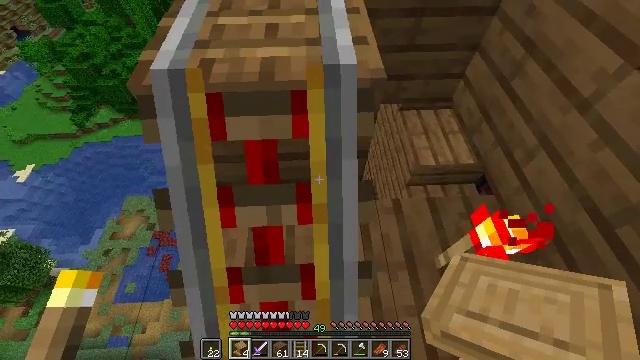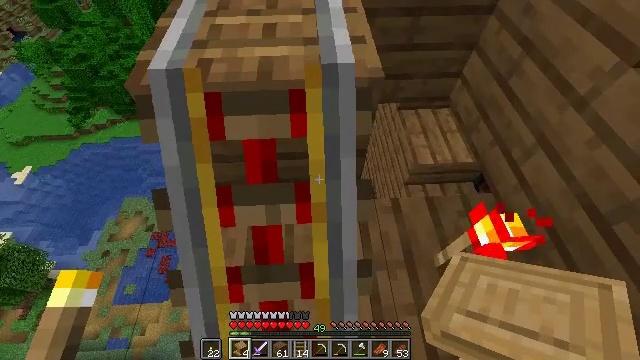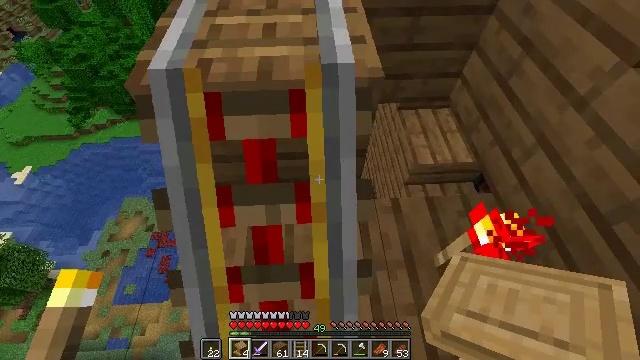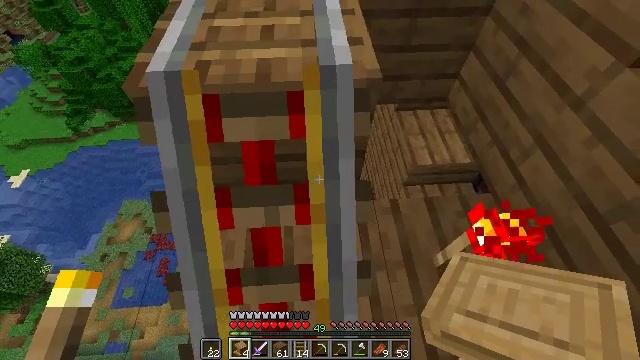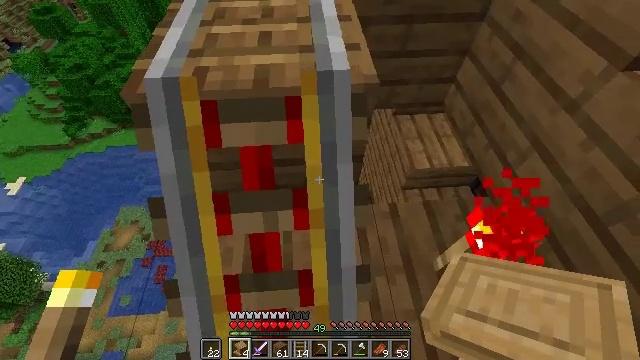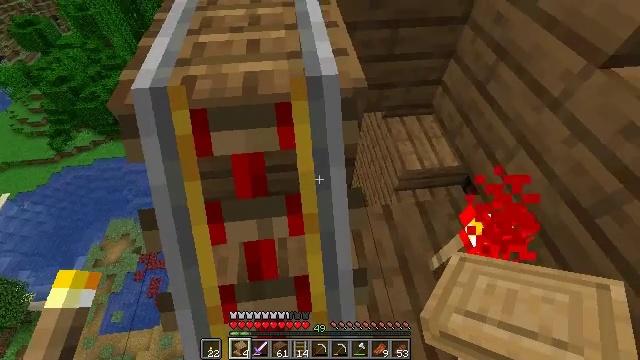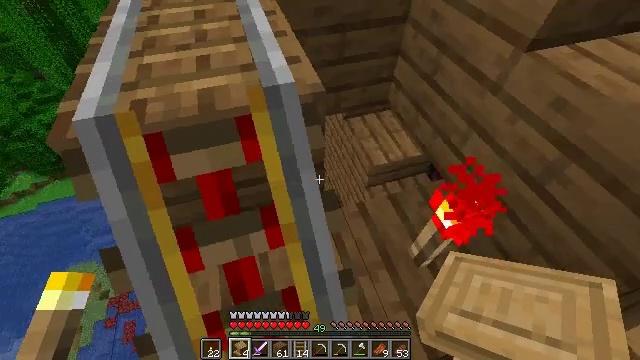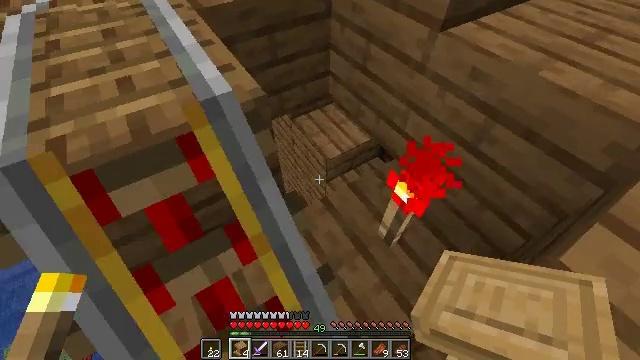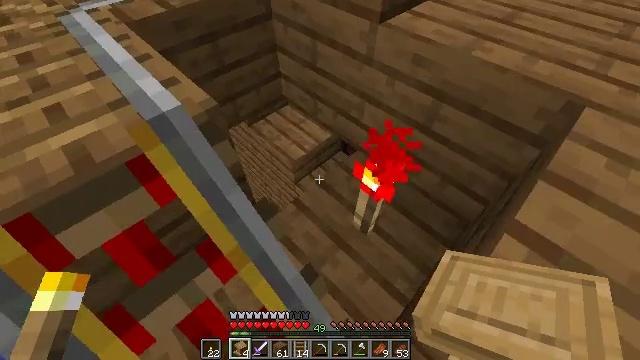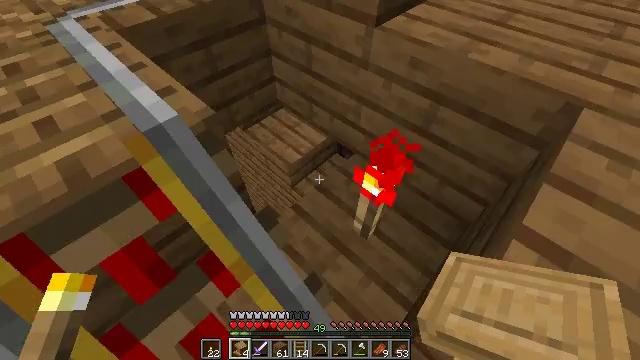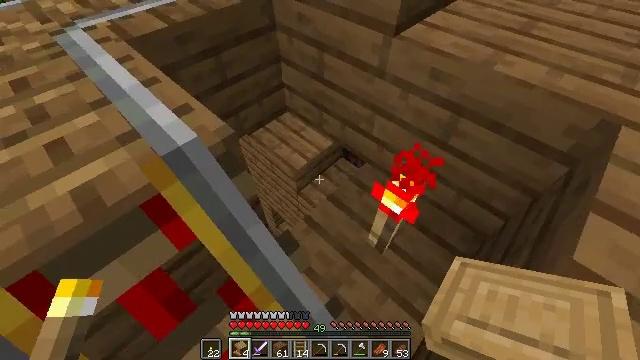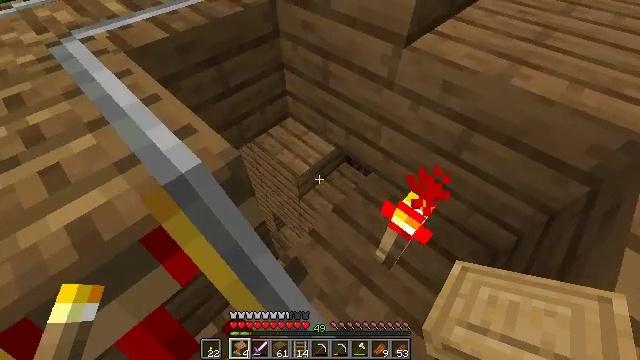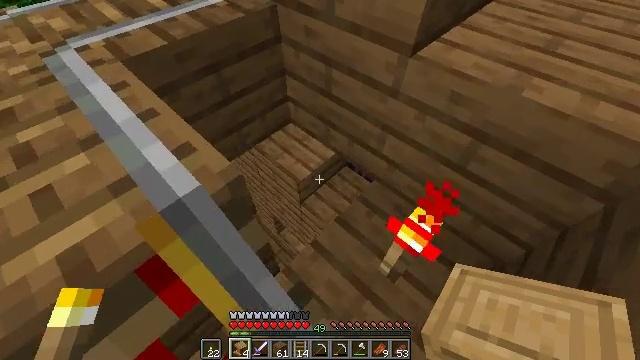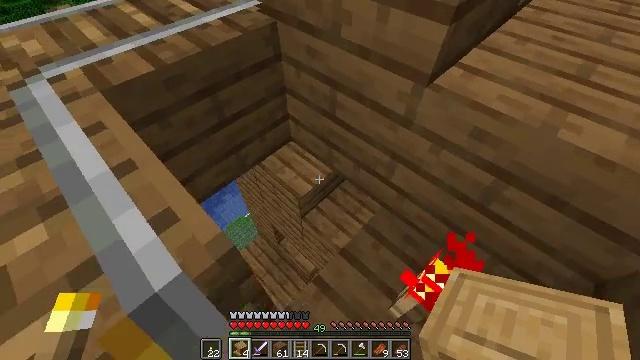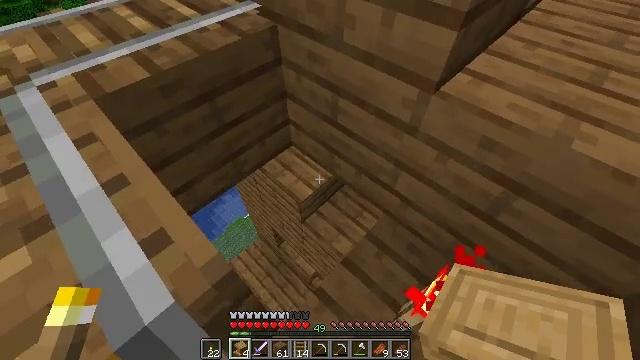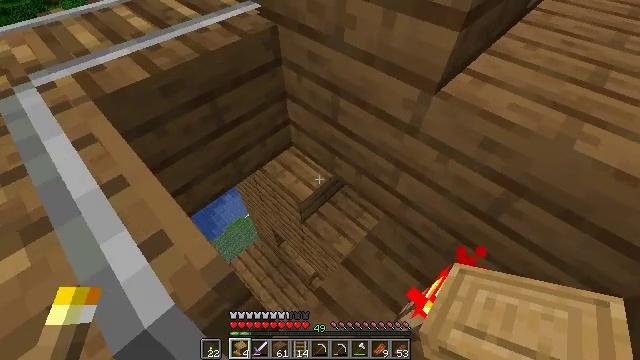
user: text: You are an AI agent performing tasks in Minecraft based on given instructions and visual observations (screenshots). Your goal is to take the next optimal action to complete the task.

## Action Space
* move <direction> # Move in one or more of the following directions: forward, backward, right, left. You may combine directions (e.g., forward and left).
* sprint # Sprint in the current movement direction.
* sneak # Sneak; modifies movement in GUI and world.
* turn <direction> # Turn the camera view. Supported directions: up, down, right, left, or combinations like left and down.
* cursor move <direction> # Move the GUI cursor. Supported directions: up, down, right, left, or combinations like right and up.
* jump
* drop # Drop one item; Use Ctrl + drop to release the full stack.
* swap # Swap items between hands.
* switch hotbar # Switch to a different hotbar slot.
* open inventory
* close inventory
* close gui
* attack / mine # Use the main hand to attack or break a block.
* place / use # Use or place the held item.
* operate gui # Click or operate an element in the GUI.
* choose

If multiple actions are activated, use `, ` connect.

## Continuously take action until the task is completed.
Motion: motion action
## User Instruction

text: Get spruce planks back into your inventory.
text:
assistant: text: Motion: no_op
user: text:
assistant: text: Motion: no_op
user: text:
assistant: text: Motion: no_op
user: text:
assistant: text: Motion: turn up
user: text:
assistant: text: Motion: turn right and up
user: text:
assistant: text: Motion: turn right and up
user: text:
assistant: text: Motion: turn right
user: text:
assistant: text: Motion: turn right
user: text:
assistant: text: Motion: move forward, turn right
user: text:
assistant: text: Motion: move forward
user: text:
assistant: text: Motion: move forward
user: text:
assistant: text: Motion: move forward
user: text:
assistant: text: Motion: no_op
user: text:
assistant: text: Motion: no_op
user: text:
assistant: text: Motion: no_op
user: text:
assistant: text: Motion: no_op
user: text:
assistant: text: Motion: no_op
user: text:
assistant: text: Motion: no_op
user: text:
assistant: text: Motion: no_op
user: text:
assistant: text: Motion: move forward and move right
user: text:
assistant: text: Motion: move forward and move right
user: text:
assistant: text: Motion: move forward and move right, turn left
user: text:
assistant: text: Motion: move forward and move right, turn left and up
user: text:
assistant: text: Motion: move forward and move right, turn left and up
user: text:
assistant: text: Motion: turn left and up
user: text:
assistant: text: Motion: turn left
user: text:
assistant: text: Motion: turn left
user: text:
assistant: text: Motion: turn left
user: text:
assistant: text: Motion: no_op
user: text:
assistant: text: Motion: no_op